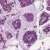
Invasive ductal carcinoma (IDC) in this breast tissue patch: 1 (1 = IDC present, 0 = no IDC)